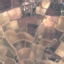
Land use / land cover: PermanentCrop